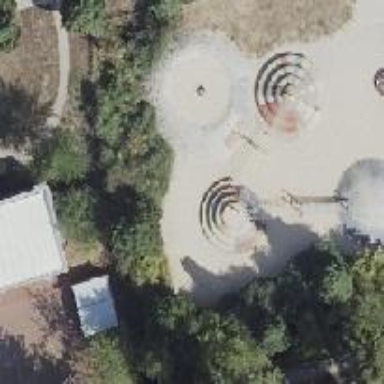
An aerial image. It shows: Playground featuring rope bridge.